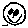
Label: smiley face